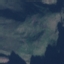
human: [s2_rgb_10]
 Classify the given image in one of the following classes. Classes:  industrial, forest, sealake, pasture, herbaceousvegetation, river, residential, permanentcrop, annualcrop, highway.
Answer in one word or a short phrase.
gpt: HerbaceousVegetation